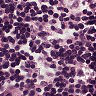
Metastatic tissue present: no